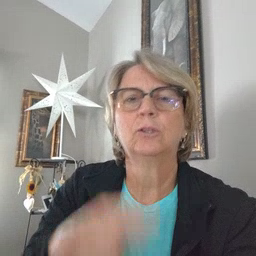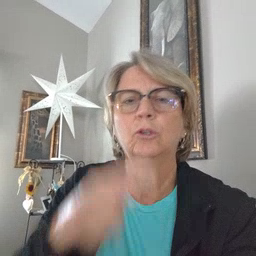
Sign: green